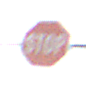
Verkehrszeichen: Stop
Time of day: SunriseSunset
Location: Outdoor (Nature)
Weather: PartlyCloudy
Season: NotSpecified
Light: Natural